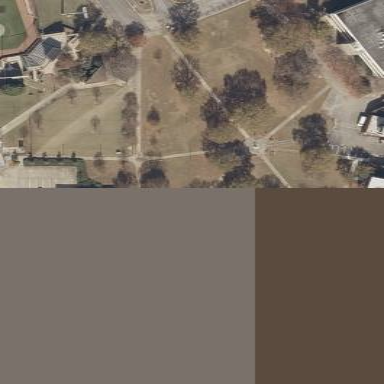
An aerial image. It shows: Park.